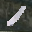
Label: 1